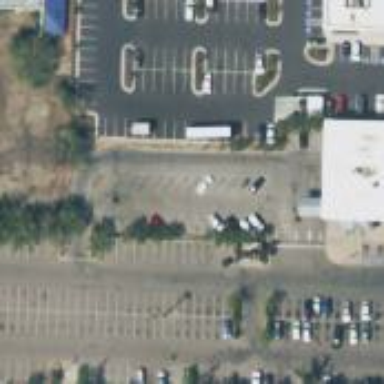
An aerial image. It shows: Retail area.